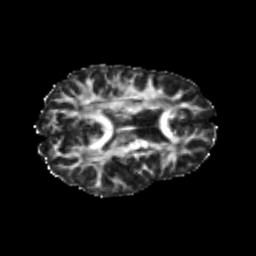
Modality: FA
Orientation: axial
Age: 22
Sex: female
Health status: healthy
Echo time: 0.074 s